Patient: sex M, age 52
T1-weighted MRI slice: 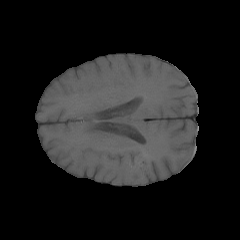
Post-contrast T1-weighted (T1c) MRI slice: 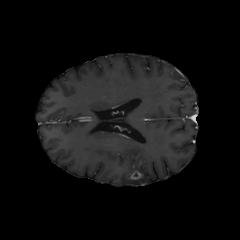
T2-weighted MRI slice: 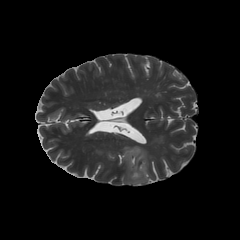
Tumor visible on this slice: yes
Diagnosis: Astrocytoma, IDH-mutant
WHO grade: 3